Question: The screenshot says it pretty much.
I have the overloads as seen in the screenshot. When using a string as second parameter the compiler should figure out that the first argument can only be a Func and not an expression.
But the compiler throws an error saying 'A lamda expression with a statement body cannot be converted to an expression tree'.
Why can't the compiler figure out the correct overload?
Explicit cast does not help. What works is when i make a local variable of type Func and then use this instead.
The framework used is FakeItEasy 1.24.0

:
Here is the code that shows the behavior:
'''
public static void Main(string[] args)
{
//compiler error
A.CallTo(() => Main(A<string[]>.That.Matches(strings =>
{
return true;
}, "description")));
//compiles
Func<string[], bool> predicate = strings =>
{
return true;
};
A.CallTo(() => Main(A<string[]>.That.Matches(predicate, "description")));
Console.ReadLine();
}
'''
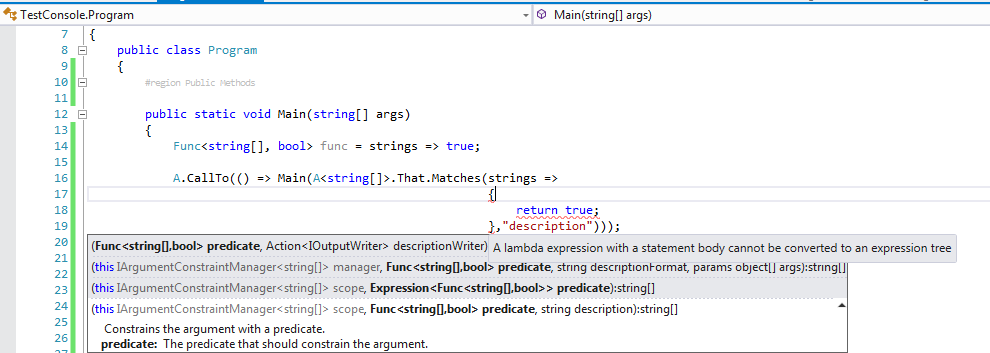
Answer: The issue is not in the call to 'Matches'. It's in the call to 'CallTo', which expects an 'Expression<Action>'.
Apparently an 'Expression' not only can't be a lambda expression with a statement body, it also can't a lambda expression with a statement body.
(I'm not sure whether your "put the lambda in a local variable" solution will or whether it just tricks the compiler and will fail at runtime.)
Here's the test I put together:
'''
static void Overloaded(Action a, string param) { }
static void Overloaded(Expression<Action> e) { }
static void CallToAction(Action a) { }
static void CallToExprAc(Expression<Action> a) { }
static void Main(string[] args)
{
// Works
CallToAction(() => Overloaded(() => { int i = 5; }, "hi"));
// Doesn't work - using the Expression overload
CallToAction(() => Overloaded(() => { int i = 5; }));
// Doesn't work - wrapped in an outer Expression
CallToExprAc(() => Overloaded(() => { int i = 5; }, "hi"));
}
'''
Whether your "put the expression-bodied lambda in a local" works is up to how FakeItEasy is implemented. I suspect it'll work here, but something similar in e.g. LINQ-to-SQL wouldn't - it'd just fail at runtime rather than at compile time.
I'm not sure whether this is a compiler bug, a spec bug or desirable behaviour. In section 6.5 of the C# spec we have
> Certain lambda expressions cannot be converted to expression tree types: Even though the conversion exists, it fails at compile-time. This is the case if the lambda expression:* Has a block body* Contains simple or compound assignment operators* Contains a dynamically bound expression* Is async
which say "contains a lambda expression that cannot be converted to an expression tree type".